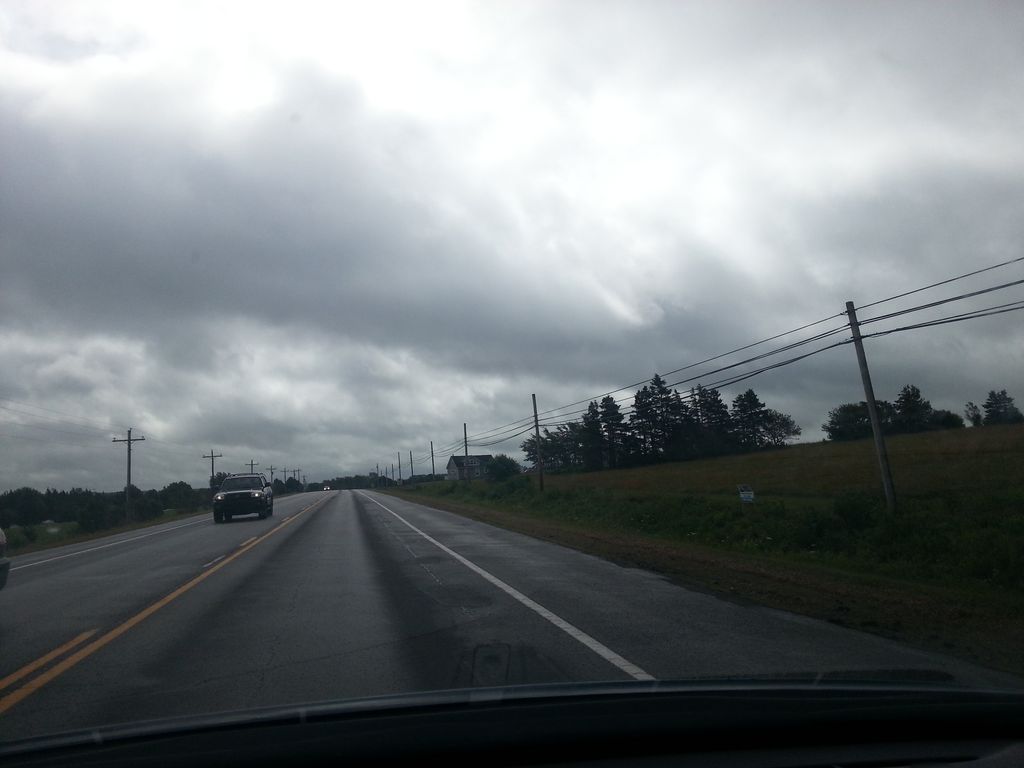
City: charlottetown